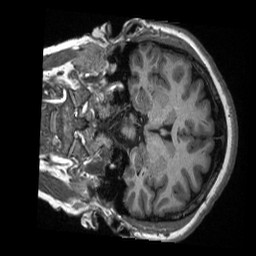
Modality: T1w
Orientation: coronal
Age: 41
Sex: female
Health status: healthy
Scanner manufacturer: siemens
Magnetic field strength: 3 T
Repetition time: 2.3 s
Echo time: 0.00298 s